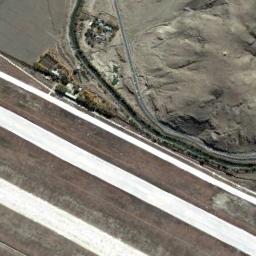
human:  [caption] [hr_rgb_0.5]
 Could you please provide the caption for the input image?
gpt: The grass is on either side of the runway .

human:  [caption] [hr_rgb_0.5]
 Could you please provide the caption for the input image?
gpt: The runway is on the bare land .

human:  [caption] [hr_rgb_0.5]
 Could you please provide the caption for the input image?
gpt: The two runways go through the clearing and a mound is next to the runway .

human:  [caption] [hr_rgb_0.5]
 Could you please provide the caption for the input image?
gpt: Brown hills next to several parallel runways .

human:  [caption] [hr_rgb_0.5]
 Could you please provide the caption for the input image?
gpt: There are brown bare land beside the runway .